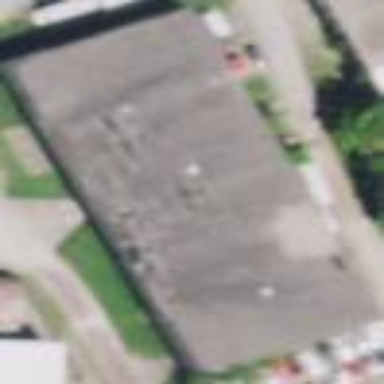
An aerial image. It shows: Industrial building.